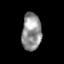
Tissue: skin
Cell type: Epithelial cells
Senescence score: 0.2779
Nuclear area (px): 713
Mean DAPI intensity: 146.252